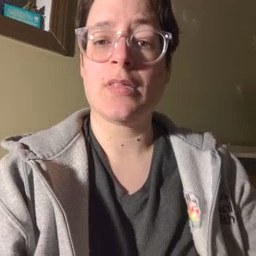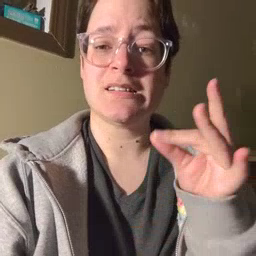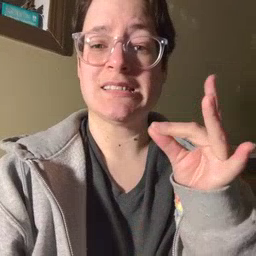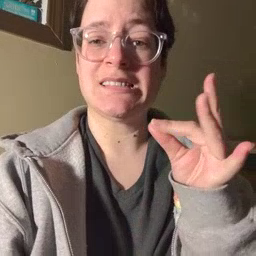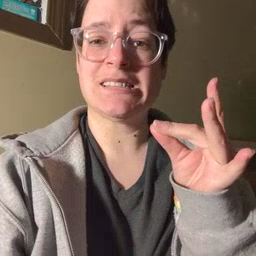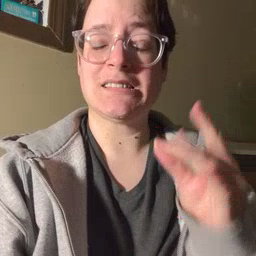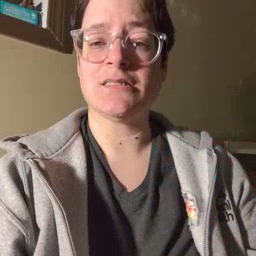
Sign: sticky